Question: I'm working on MATLAB on some regions inside an image. I'm at a point in which I would like to be able to separate regions which exhibit some kind of regularity (e.g., being circle-ish or square-ish) from regions which does not resemble any known figure and which for my application are mere noise. I'll illustrate this using a descriptive MS Paint image:

Is there any tool that, (or even less, I know this can't be 100/100) will recognize the red thing as being ?
I'll deal with many shapes in a single image, so I don't mind if I carry on some red monsters along the way, as long as the majority of them is kicked out. Of course I know the indices of these regions, so I can manipulate them in MATLAB.
Many algorithms come to mind, e.g., getting the boundary and checking for its regularity/the number of times it changes curvature/..., checking for variations in vertical length through different columns (nearly 0 for the linear feature, really high for the red stuff), ...
However I was hoping in some help from a tool out there. It doesn't matter if this tool won't cover all cases (for example, will kick out circles), I've been very broad to get the maximum number of inputs from you guys - any tool will be inspiring and helpful (and, however, we can't expect a perfect answer for the deeper question - recognizing regular shapes - which seems more like a AI field of research). I also think that, while being broad, this is totally non-subjective so should fit in SO. Thank you.
: I'll deal mostly with elongated, extended features like the top-right one, so circles are not that relevant.
: To be 100% clear, I would need something (be it an already existant tool, or some ideas pointed out by you) that acts on the indices of the shapes, in terms of rows-columns into the original image, or on the boundary of the shape itself.
: Apart from tools/suggestions/ideas, you are welcomed to write down some lines of code ;) I'm getting the regions as from 'bwconncomp'.
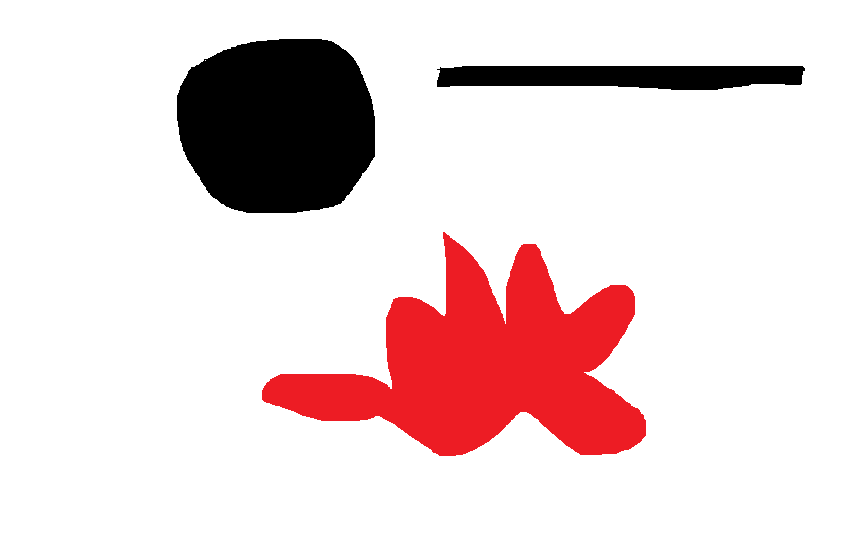
Answer: I went for the easier road as suggested by @Mikhail in comments.
I found out 'regionprops' has a really helpful tool called <URL>. Quoting docs,
> Returns a scalar specifying the proportion of the pixels in the that are also in the region. Computed as Area/ConvexArea.
Convex hull is defined as the smallest convex polygon that can contain the region. So 'Solidity' goes up to 1 if the shape is kind of regular and has no convexity changes; down to 0 for my red shape, which leaves space between itself and the convex polygon.
Of course it never reaches 0, lowest value should belong to a kind of '+'-shaped sign.